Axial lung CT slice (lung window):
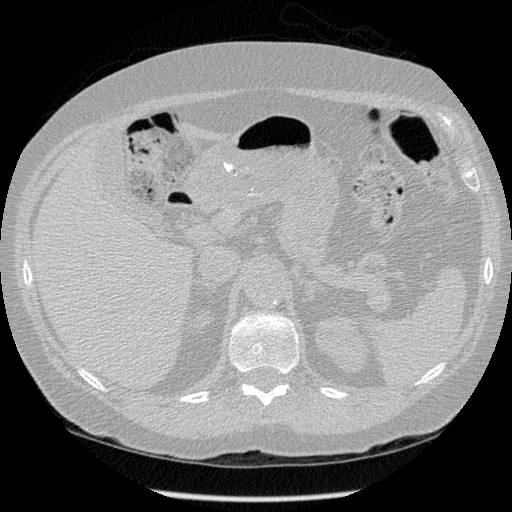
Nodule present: no